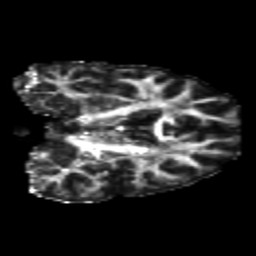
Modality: FA
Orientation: coronal
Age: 23
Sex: male
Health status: healthy
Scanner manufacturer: philips
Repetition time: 7.386 s
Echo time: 0.08599 s